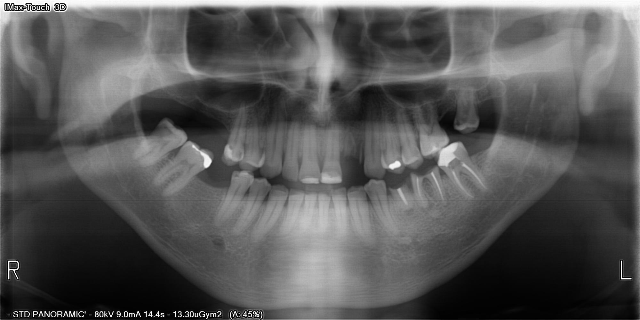
adult